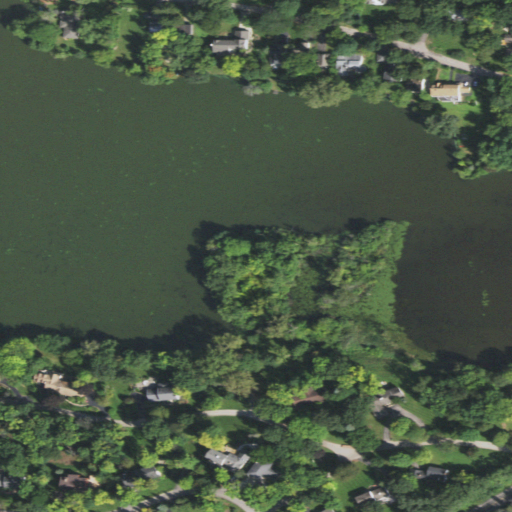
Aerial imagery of island in Illinois named Devils Island containing open water, open development, low intensity development, woody wetlands, herbaceous wetlands, deciduous forest, grassland, pasture, and medium intensity development